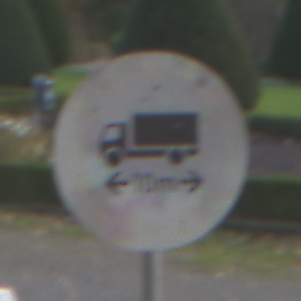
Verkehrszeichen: TatsaechlicheLaenge
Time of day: MorningAfternoon
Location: Roofed (Urban)
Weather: PartlyCloudy
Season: NotSpecified
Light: Natural